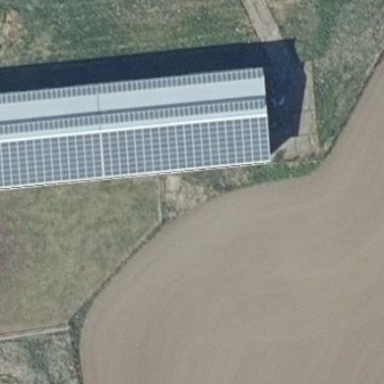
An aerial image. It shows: Building equipped with solar photovoltaic panel for generating electricity. The small installation is solar power generator.